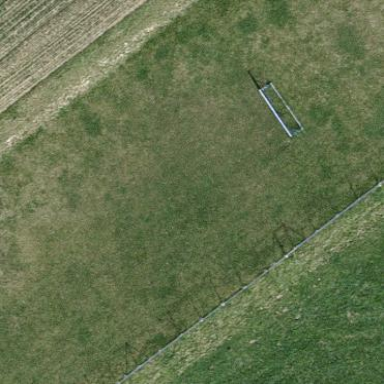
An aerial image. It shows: Multi-sport pitch with grass surface.